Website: home-depot
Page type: billing-address
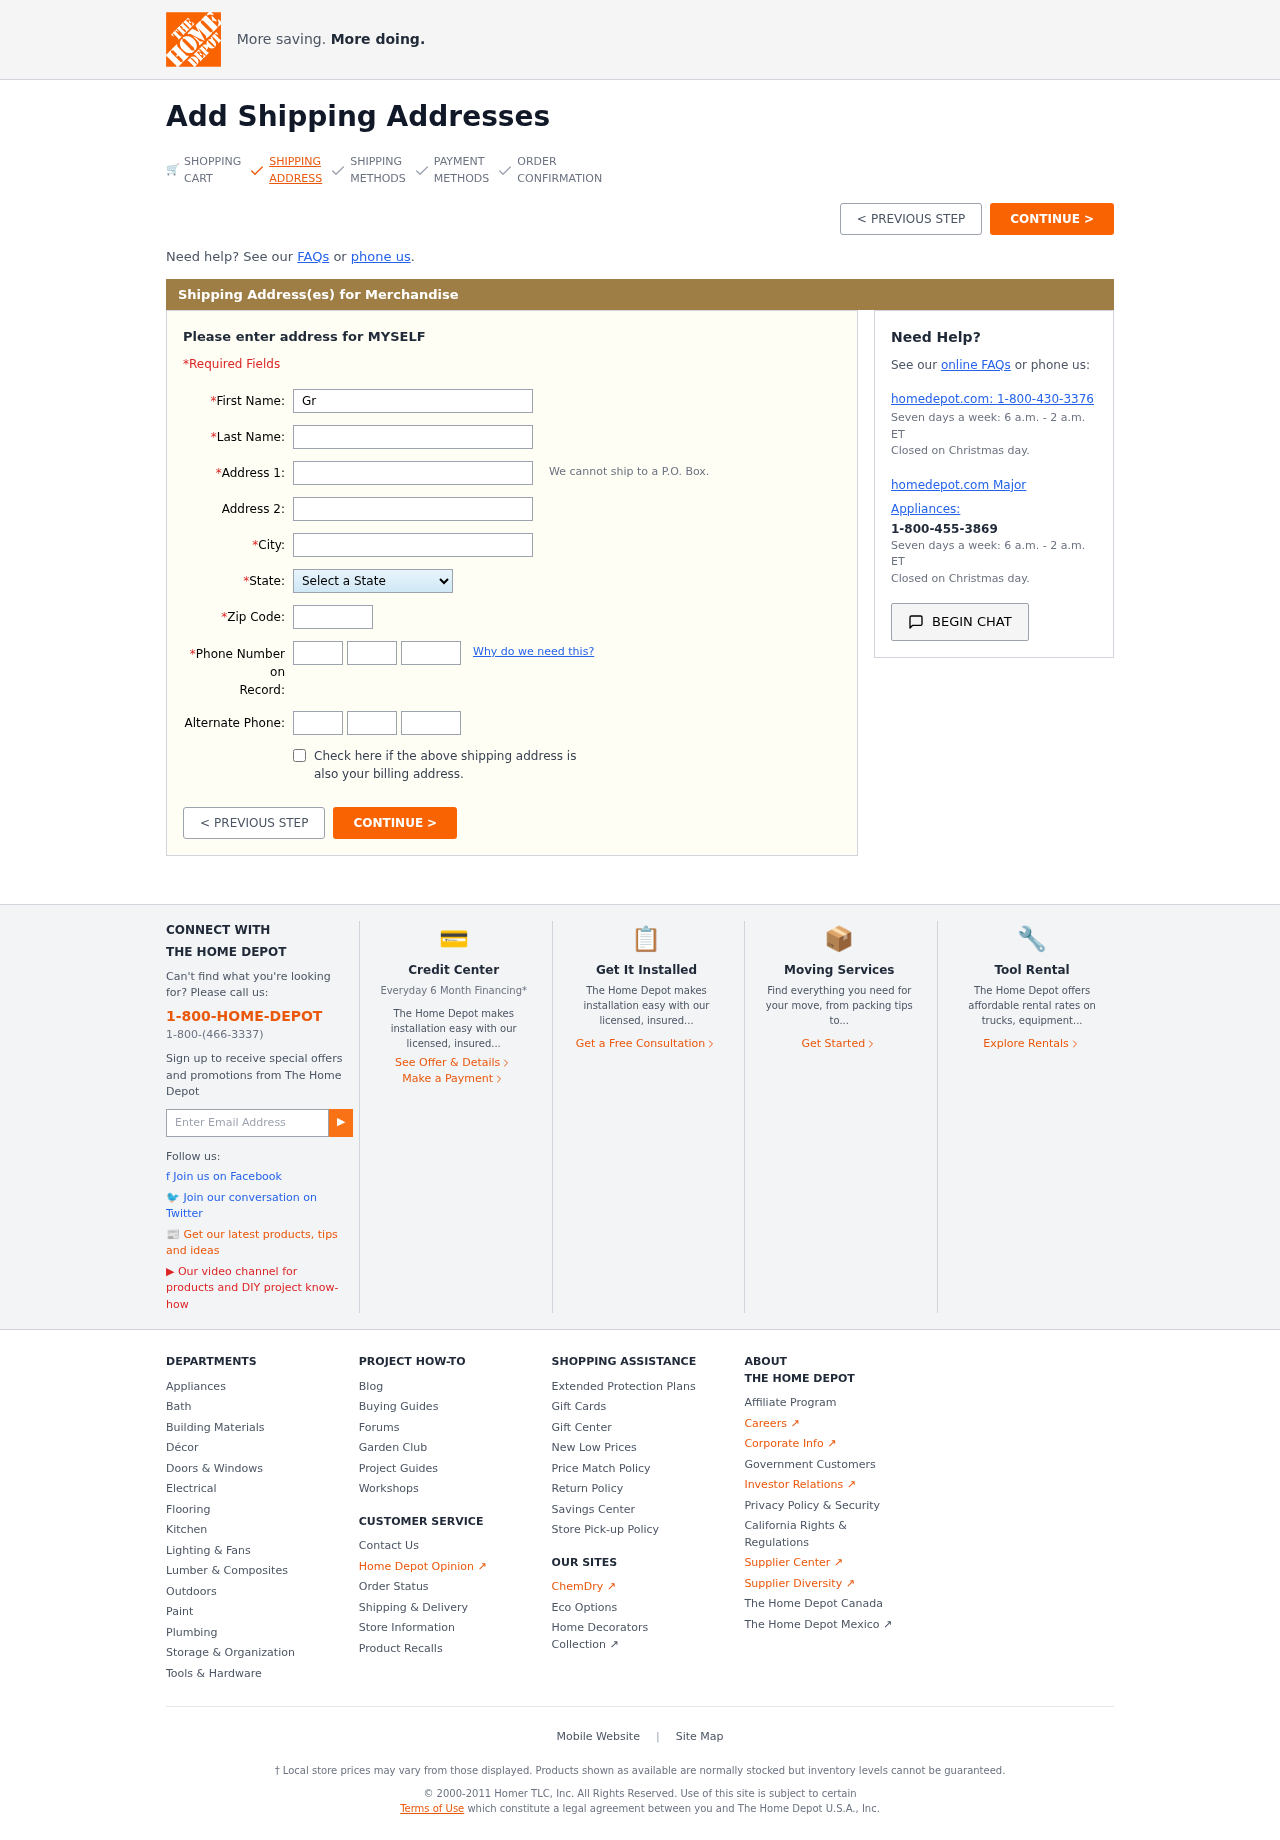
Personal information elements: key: PII_STATE
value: Arkansas
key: PII_FIRSTNAME
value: Gregory
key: PII_LASTNAME
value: Powell
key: PII_STREET
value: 58911 Eric Club
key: PII_STREET2
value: Apt. 425
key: PII_CITY
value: West Ronald
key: PII_POSTCODE
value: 70808
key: PII_PHONE_AREA
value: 302
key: PII_PHONE_PREFIX
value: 750
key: PII_PHONE_LINE
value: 7194